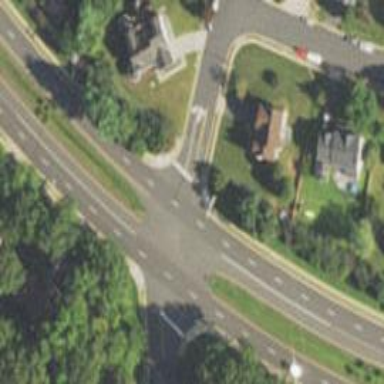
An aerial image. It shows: Unmarked crossing on footway.